Brain MRI, t2w sequence, axial 2D slice.
Patient: age 29, sex F, weight 95 kg, height 1.95 m
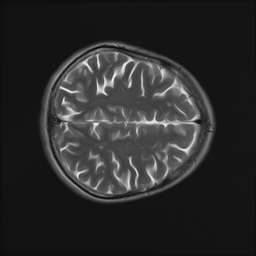